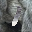
Label: 1